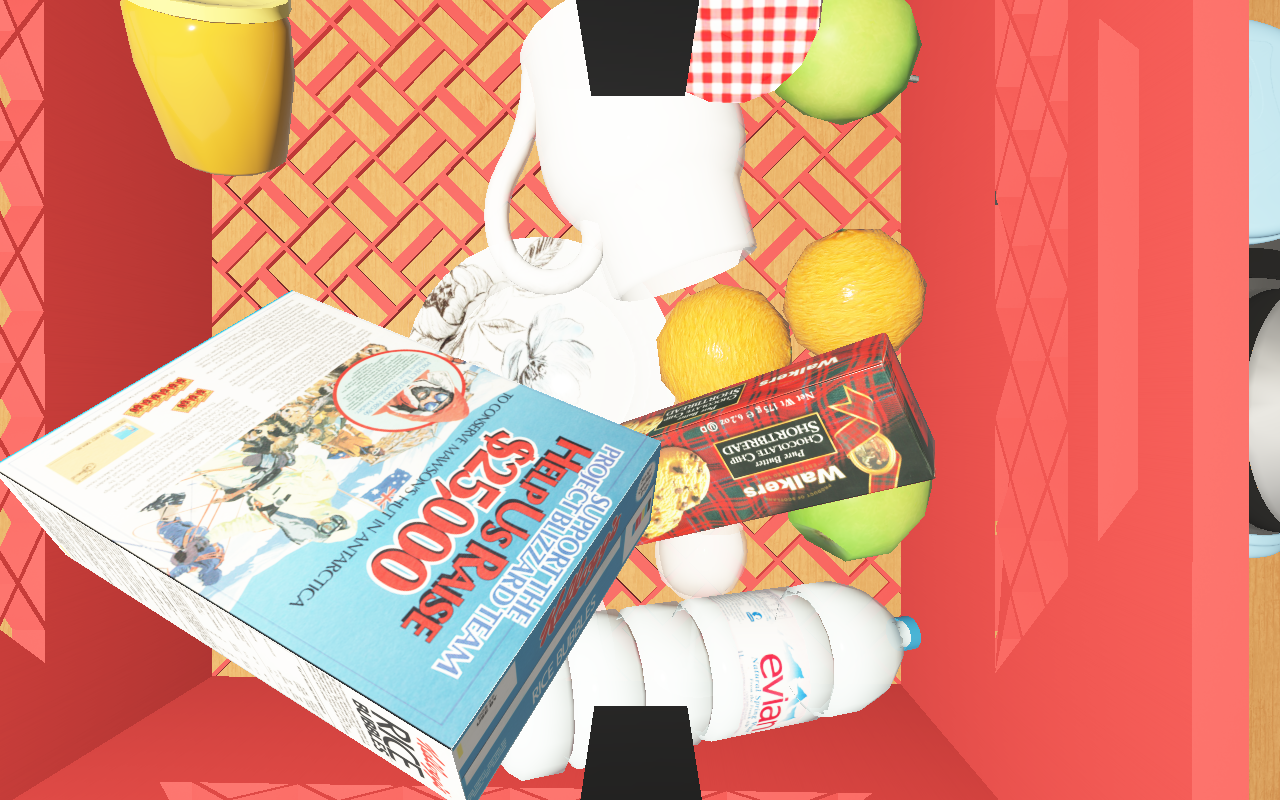
Objects in the scene:
apple
apple
orange
orange
glass
wineglass
cereal box